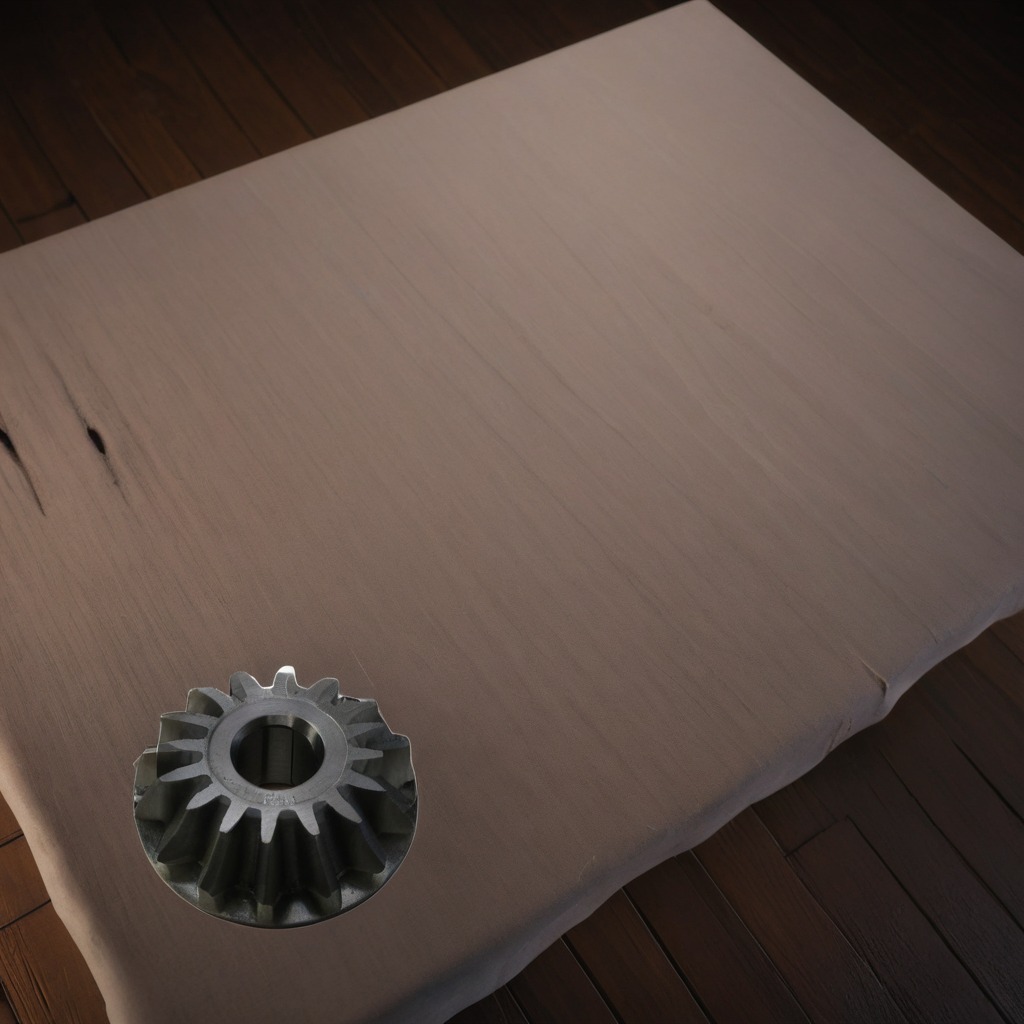
A steel gear with teeth is lying on the wooden table.